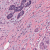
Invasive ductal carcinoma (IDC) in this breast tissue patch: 1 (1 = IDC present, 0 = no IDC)